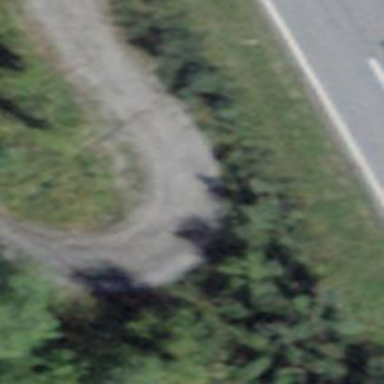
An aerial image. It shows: Gravel track with grade 2 tracktype.